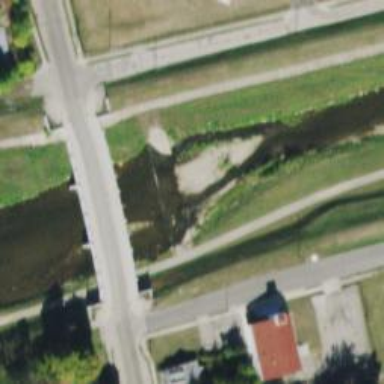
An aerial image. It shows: Weir in waterway.